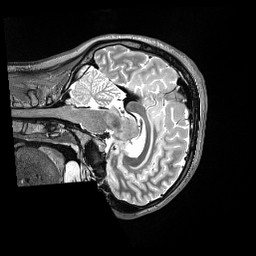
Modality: T2w
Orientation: sagittal
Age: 29
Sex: female
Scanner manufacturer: siemens
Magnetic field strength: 3 T
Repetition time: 3.2 s
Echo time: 0.563 s